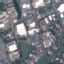
Land use / land cover: Industrial